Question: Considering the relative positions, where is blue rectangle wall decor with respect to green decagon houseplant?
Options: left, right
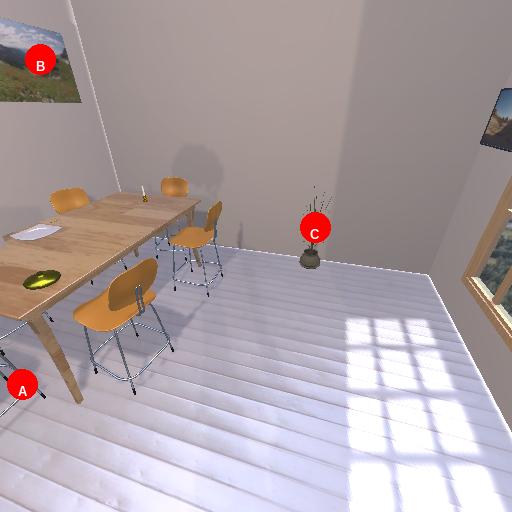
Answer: left